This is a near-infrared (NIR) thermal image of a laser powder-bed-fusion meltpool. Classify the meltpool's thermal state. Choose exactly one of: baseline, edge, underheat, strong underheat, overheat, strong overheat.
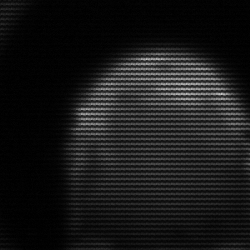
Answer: edge